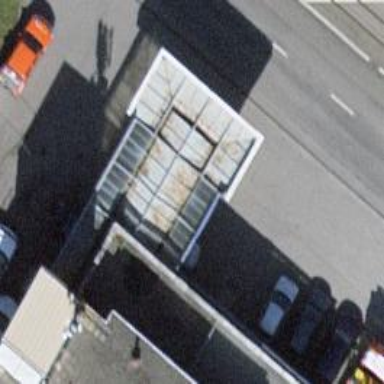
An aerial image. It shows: Fuel station.